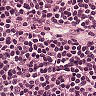
Metastatic tissue present: no